Interaction volume radius: 10 \u00c5
Interaction volume height: 10 \u00c5
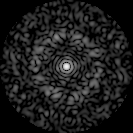
Disorder parameter: 0.8281